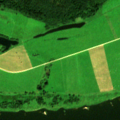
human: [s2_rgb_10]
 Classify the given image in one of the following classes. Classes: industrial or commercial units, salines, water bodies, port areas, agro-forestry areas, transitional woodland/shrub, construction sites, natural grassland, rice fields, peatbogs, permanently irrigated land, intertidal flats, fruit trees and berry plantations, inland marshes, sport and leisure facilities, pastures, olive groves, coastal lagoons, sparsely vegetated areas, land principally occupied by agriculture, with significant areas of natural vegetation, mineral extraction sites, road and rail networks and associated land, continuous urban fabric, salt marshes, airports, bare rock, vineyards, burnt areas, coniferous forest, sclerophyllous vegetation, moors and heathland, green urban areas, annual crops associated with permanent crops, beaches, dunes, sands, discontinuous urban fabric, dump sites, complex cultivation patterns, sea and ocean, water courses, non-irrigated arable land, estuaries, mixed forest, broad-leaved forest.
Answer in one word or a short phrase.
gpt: pastures, mixed forest, transitional woodland/shrub, water courses